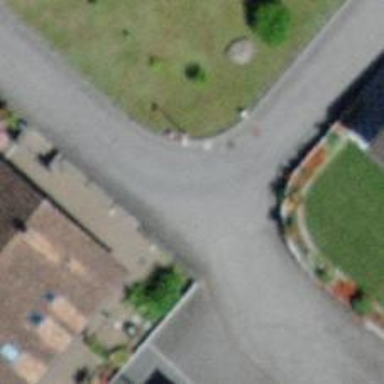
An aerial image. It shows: Residential road with asphalt surface.